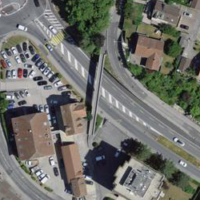
EUNIS habitat code: 54
Species observed at this site:
Bombus pratorum
Osmia cornuta
Anthophora plumipes